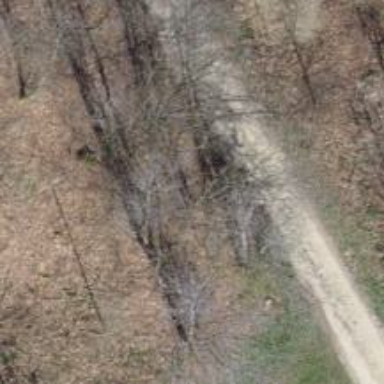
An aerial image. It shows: Gravel track with grade 2 quality.